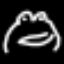
Label: frog